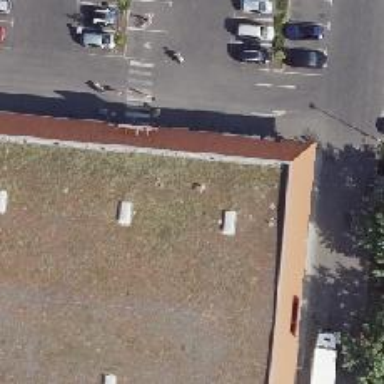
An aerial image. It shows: Bakery.